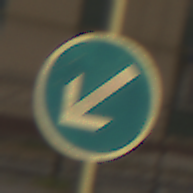
Verkehrszeichen: VorgeschriebeneVorbeifahrtLinks
Umgebung: Outdoor, Urban
Tageszeit: MorningAfternoon
Wetter: Overcast
Licht: Natural
Jahreszeit: NotSpecified
Kontrast: LowContrast